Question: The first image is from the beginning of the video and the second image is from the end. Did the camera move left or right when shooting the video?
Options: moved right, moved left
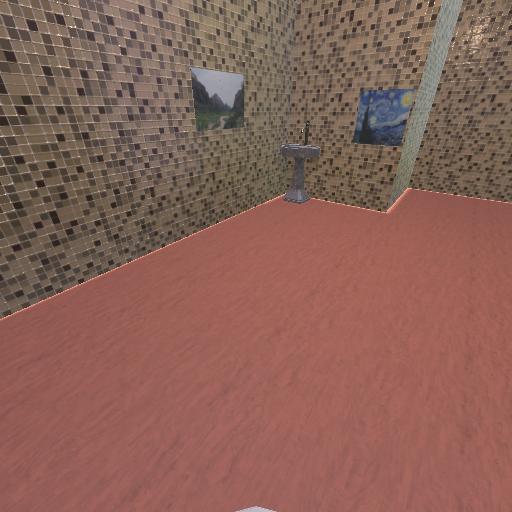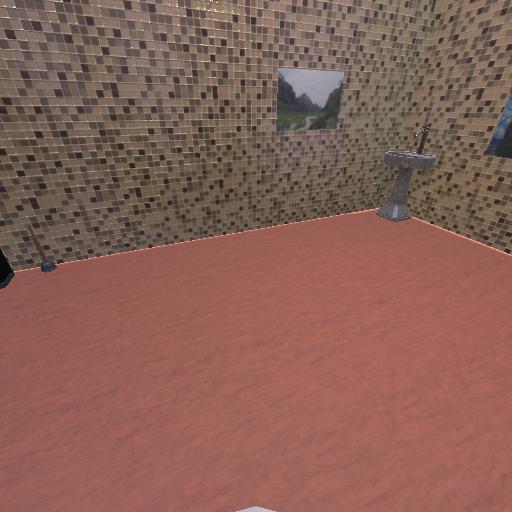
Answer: moved right